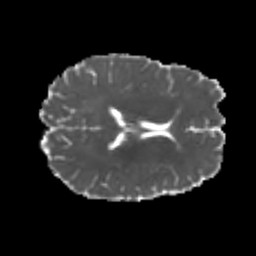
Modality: MD
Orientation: axial
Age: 21
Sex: male
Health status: healthy
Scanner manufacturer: philips
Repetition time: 7.384 s
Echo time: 0.08599 s